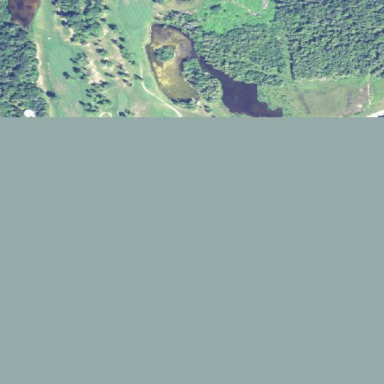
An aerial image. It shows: Golf course.